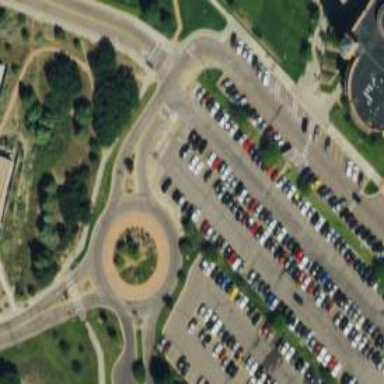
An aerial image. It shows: Roundabout on residential road.